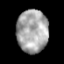
Tissue: prostate
Cell type: T cells
Senescence score: 0.361
Nuclear area (px): 1321
Mean DAPI intensity: 165.547